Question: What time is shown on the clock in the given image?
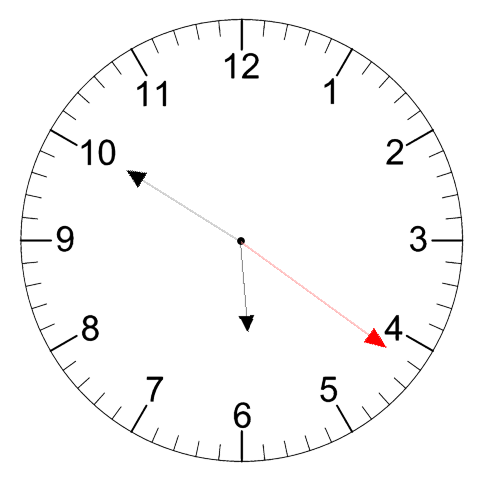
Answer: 05:50:21